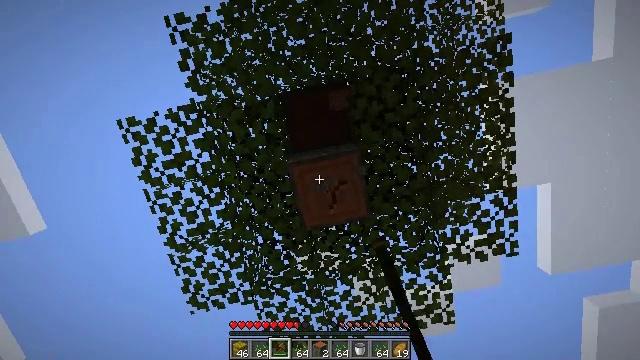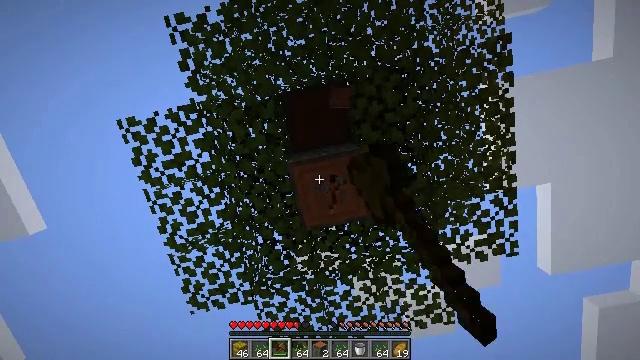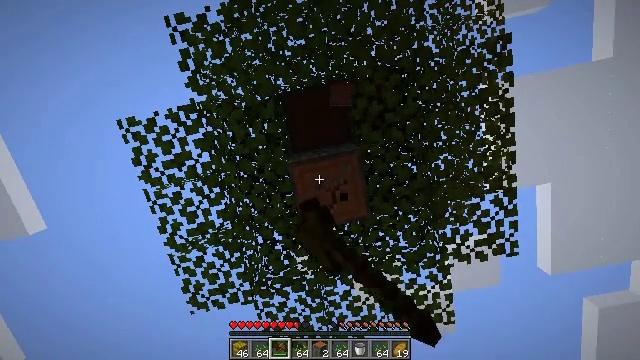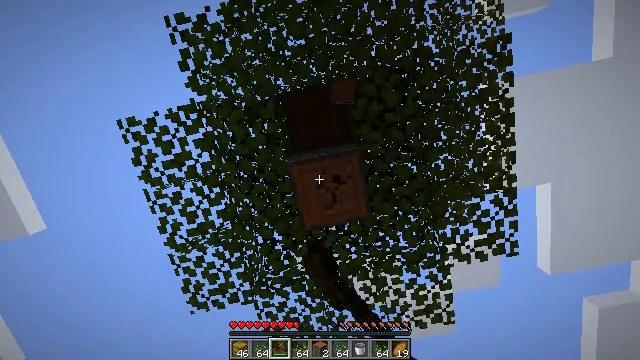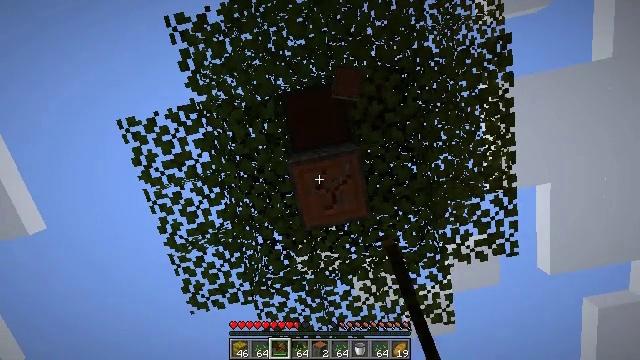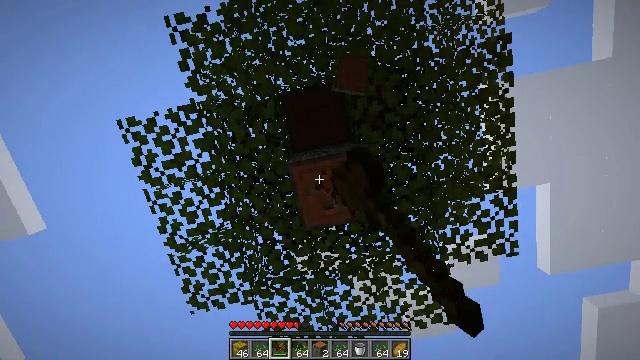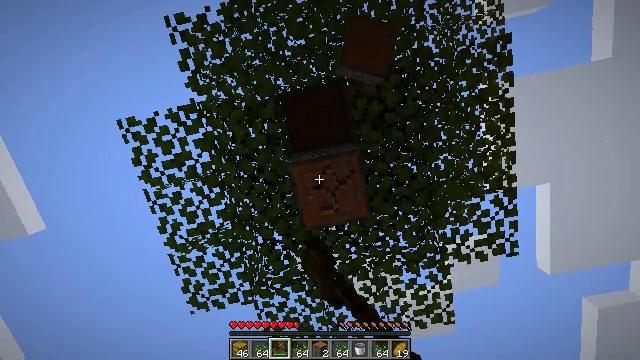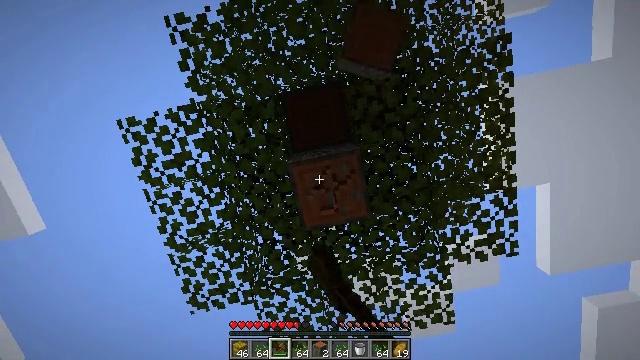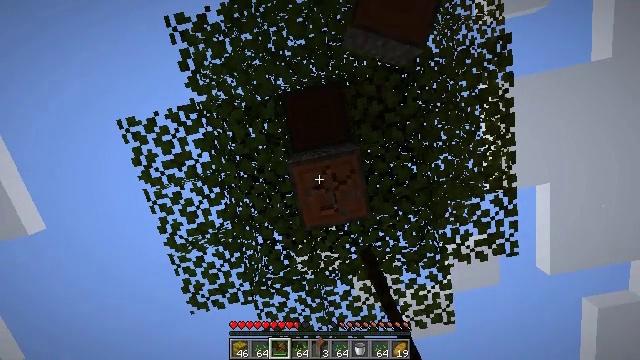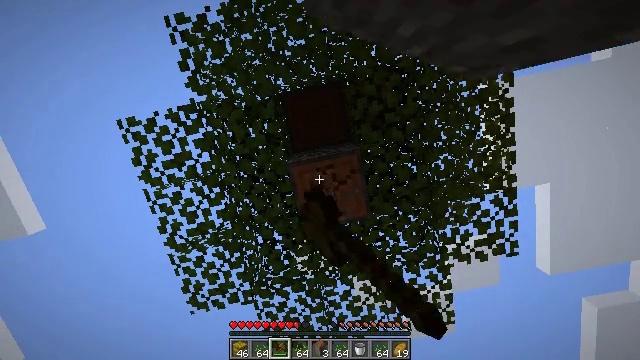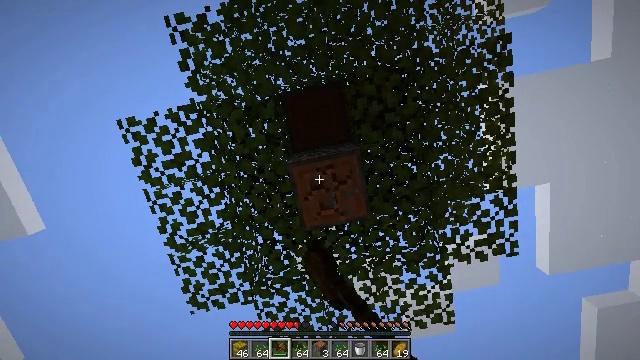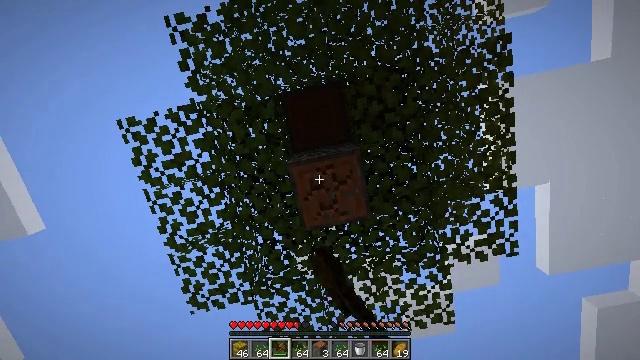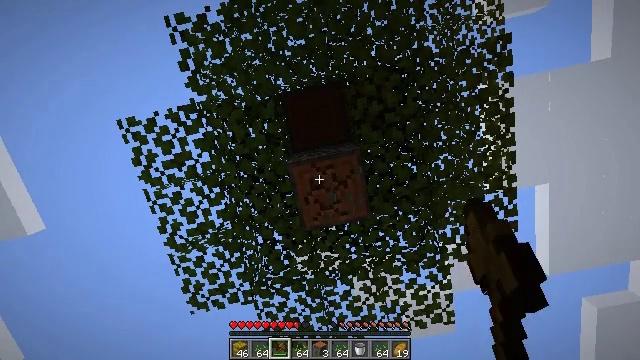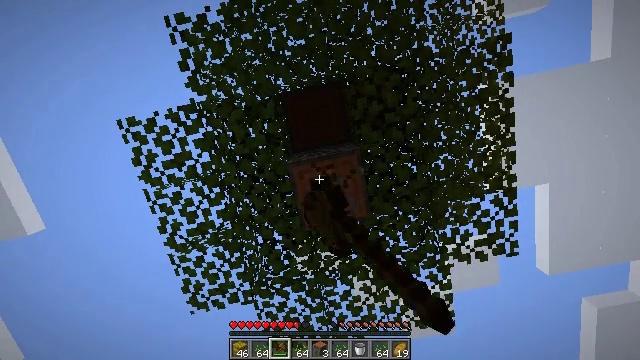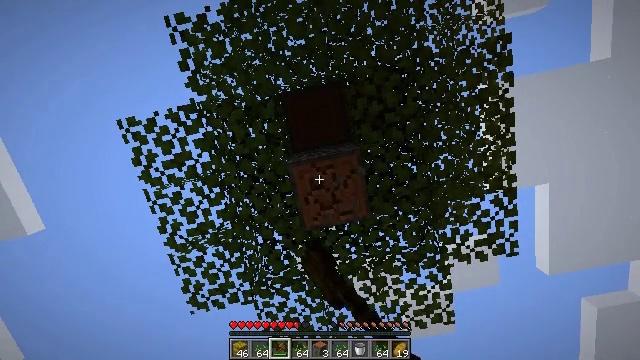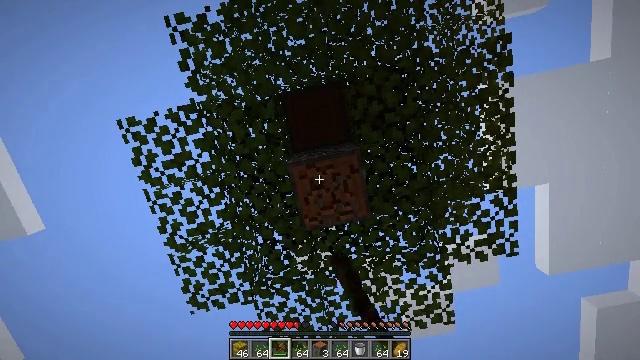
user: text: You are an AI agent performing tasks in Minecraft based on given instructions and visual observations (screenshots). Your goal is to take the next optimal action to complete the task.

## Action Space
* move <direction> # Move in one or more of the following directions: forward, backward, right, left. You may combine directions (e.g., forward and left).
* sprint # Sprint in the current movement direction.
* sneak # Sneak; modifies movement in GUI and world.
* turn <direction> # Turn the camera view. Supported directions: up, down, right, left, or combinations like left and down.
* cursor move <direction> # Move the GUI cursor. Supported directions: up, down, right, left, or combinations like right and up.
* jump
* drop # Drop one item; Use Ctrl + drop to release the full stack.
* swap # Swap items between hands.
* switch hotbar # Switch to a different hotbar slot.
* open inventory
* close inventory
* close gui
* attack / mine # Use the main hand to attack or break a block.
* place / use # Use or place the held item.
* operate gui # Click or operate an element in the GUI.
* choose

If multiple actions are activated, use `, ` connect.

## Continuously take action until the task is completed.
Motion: motion action
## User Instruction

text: Chop down the acacia log.
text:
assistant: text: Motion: attack / mine
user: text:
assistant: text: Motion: attack / mine
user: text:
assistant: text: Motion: attack / mine
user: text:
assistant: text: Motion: attack / mine
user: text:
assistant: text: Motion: attack / mine
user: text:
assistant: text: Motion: attack / mine
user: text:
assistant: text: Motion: attack / mine
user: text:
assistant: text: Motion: attack / mine
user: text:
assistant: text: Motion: attack / mine
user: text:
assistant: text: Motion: attack / mine
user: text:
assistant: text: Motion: attack / mine
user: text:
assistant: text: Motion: attack / mine
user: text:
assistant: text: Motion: attack / mine
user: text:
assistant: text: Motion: attack / mine
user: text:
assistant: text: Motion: attack / mine
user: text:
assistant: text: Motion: attack / mine
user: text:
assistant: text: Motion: attack / mine
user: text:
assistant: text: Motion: attack / mine
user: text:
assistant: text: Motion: attack / mine
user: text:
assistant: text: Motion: attack / mine
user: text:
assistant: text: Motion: attack / mine
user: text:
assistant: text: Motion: attack / mine
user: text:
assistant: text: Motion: attack / mine
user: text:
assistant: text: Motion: attack / mine
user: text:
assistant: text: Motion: attack / mine
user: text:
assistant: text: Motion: attack / mine
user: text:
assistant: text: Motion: turn up, attack / mine
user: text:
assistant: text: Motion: turn right and up, attack / mine
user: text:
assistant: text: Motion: turn up, attack / mine
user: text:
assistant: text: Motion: attack / mine